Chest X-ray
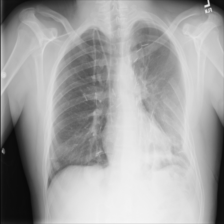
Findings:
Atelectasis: negative
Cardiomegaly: negative
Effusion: positive
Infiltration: positive
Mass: positive
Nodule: negative
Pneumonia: negative
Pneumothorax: negative
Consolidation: negative
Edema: negative
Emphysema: negative
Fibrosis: negative
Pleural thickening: positive
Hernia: negative